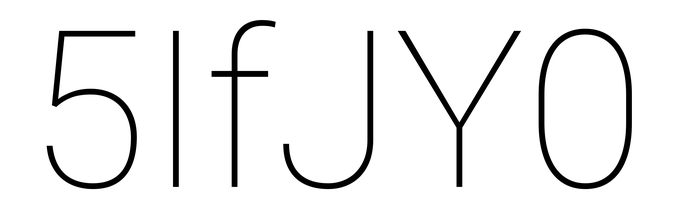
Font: Roboto_Thin